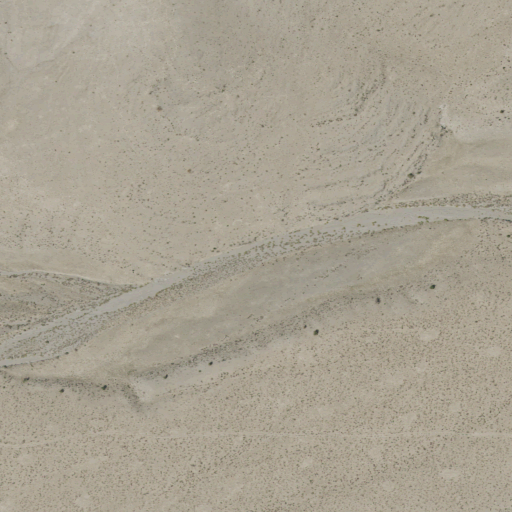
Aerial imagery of valley in Utah named Jackson Canyon containing only shrub